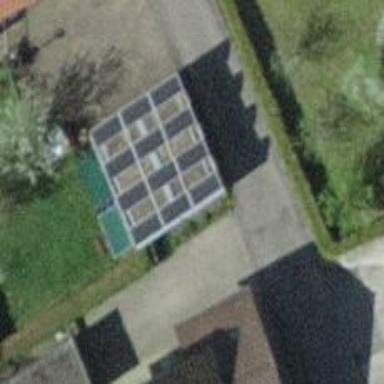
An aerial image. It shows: Garage.